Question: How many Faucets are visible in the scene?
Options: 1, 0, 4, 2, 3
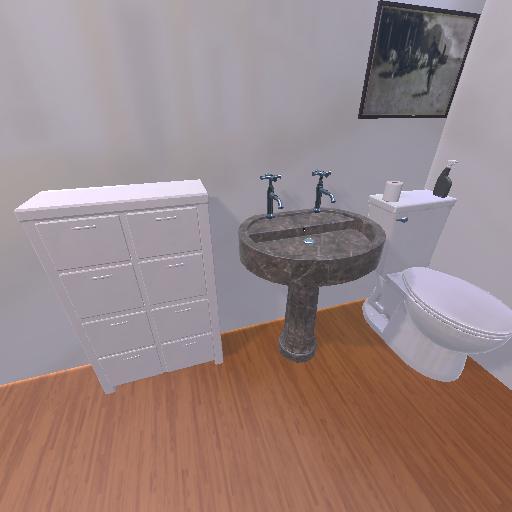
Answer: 1